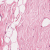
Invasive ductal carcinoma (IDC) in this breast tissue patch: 0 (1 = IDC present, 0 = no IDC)